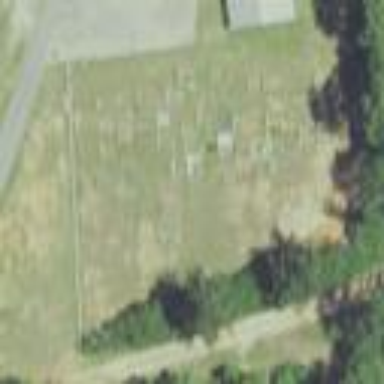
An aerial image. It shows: Graveyard.